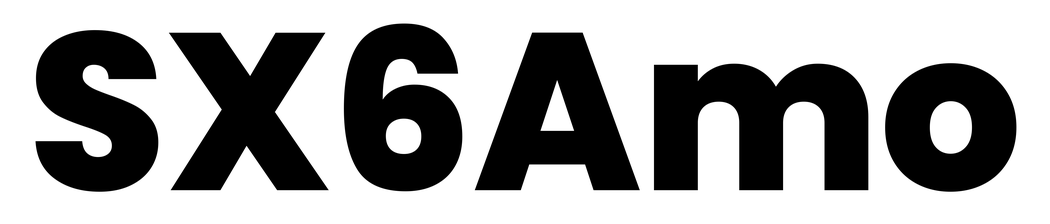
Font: Poppins-ExtraBold